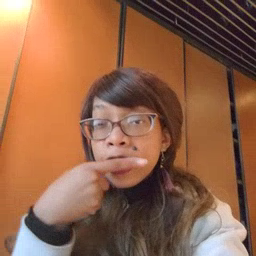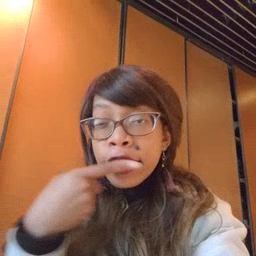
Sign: toothbrush